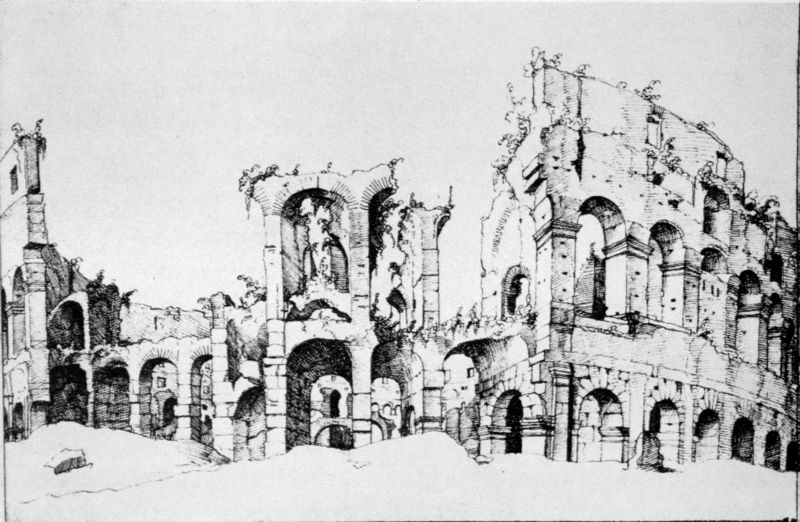
Titel: Römisches Skizzenbuch II, Kolosseum
Künstler: Maarten van Heemskerck
Standort: Berlin
Institution: Kupferstichkabinett
Schlagwörter: feder, himmel, schatten, weiß, landschaft, grau, licht, pfeiler, schwarz, skizze, säulen, zeichnung, gras, wand, architektur, stein, steine, gräser, hügel, büsche, pflanze, pflanzen, theater, rund, skulptur, bogen, italien, studie, grafik, graphik, linien, sigantur, romantik, trümmer, brot, durchgang, menschenleer, ränge, bögen, nische, reste, ruine, antike, druck, schwarz-weiss, schraffur, radierung, stich, lithografie, ruinen, entwurf, tinte, arkaden, kapitelle, rom, photo, gewächse, fries, sims, gesims, architrave, mauern, antik, büschel, spiele, römisch, forum, schwaz, nischen, amphitheater, gladiator, kolosseum, kollosseum, sandhügel, arles, arkden, colosseum, kolloseum, ödniss, eingestürzt, hügelk, antike ruine, pula kolosseum rom zeichnung einsturz, kolosseuem